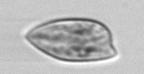
Label: Prorocentrum_dentatum